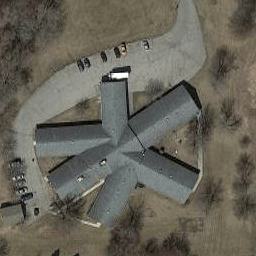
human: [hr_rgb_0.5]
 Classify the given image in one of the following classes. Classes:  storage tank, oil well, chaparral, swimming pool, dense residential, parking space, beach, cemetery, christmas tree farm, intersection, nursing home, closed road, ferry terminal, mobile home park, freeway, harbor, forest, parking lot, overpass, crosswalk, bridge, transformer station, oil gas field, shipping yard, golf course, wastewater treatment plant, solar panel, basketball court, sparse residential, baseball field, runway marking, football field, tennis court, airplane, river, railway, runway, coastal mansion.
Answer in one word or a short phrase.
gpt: nursing home